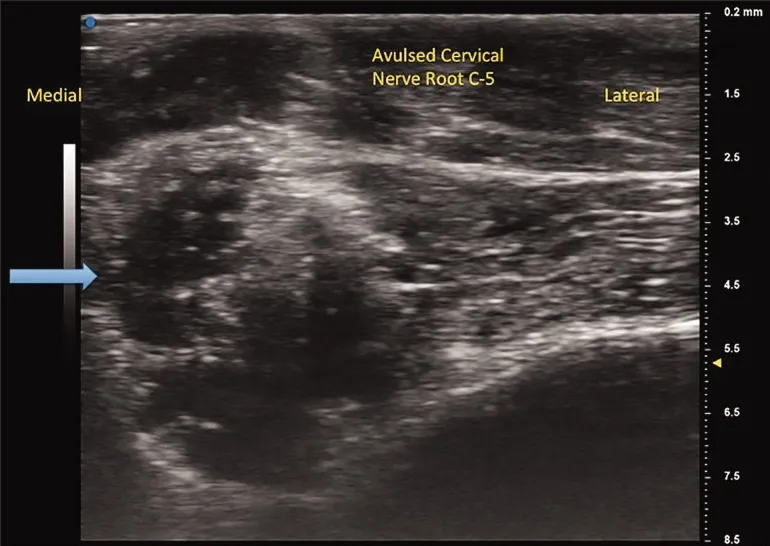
Avulsed cervical nerve root from C5 foramen. Blue arrow indicates separated nerve from the spinal cord.
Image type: radiology (ultrasound)